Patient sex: M
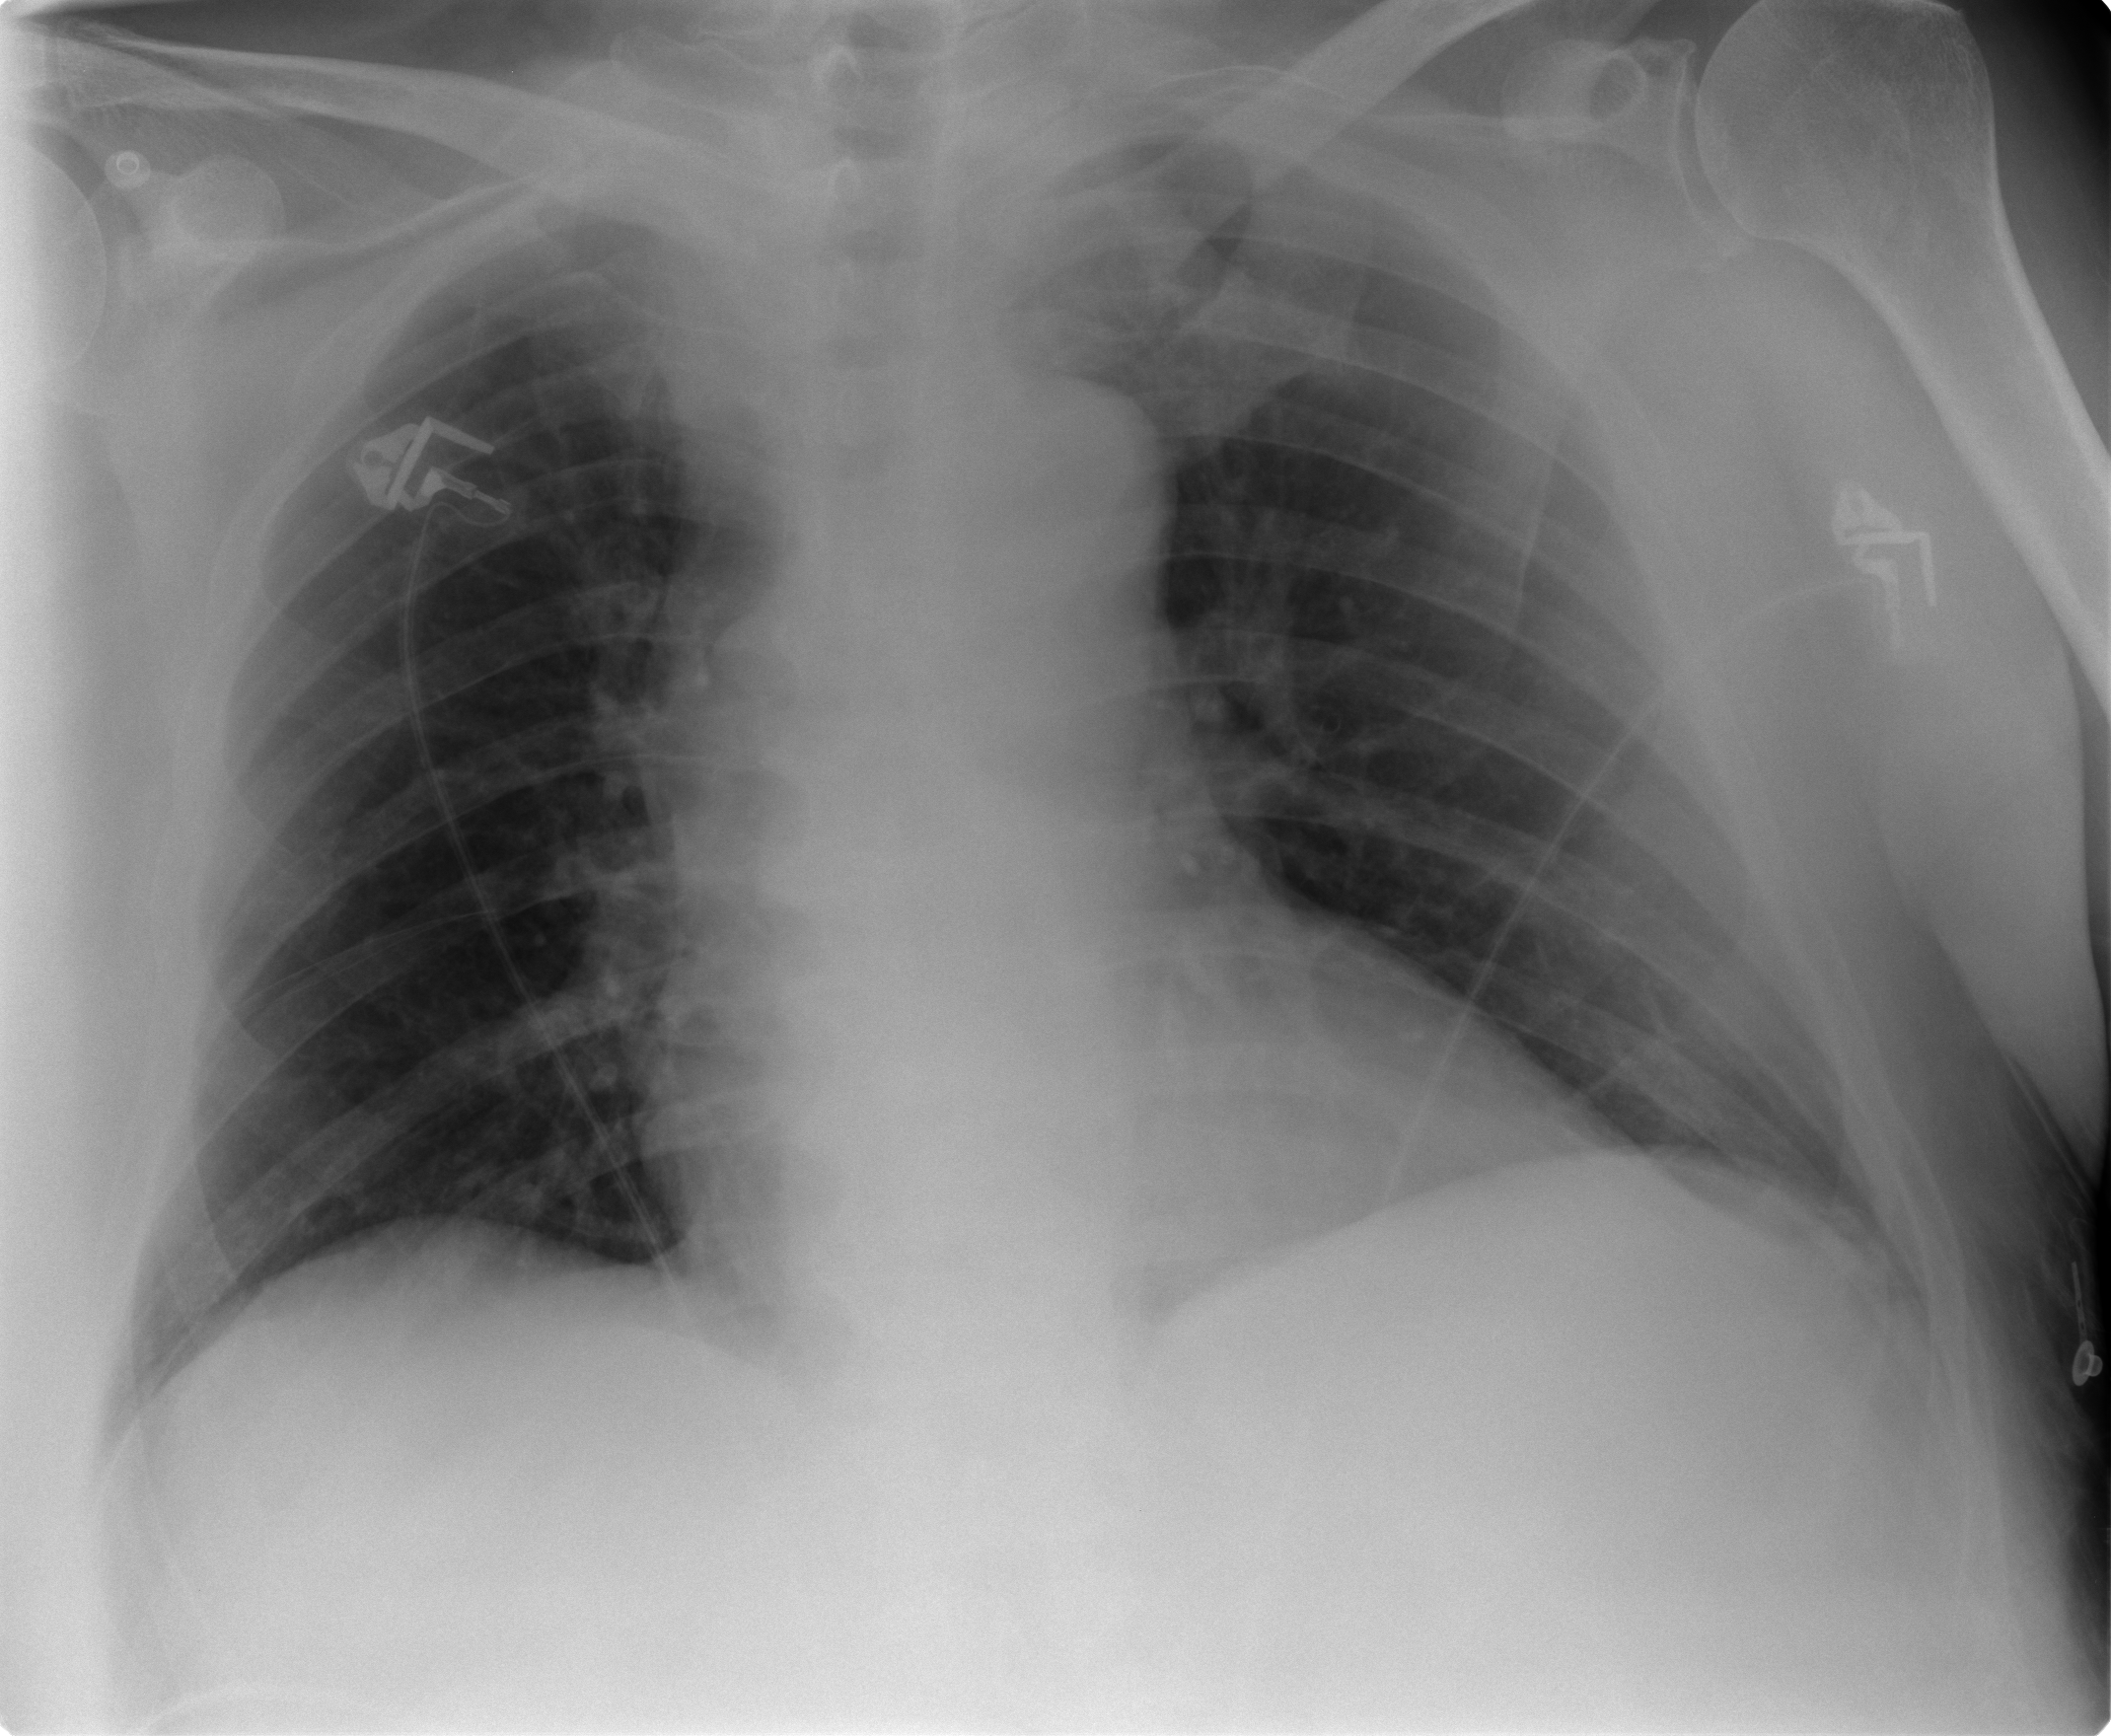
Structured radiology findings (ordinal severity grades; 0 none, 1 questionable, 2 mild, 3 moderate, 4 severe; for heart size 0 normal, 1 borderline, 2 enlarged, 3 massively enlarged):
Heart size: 0
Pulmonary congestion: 0
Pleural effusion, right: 0
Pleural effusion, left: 0
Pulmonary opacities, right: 0
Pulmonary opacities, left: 0
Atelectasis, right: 0
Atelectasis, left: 2